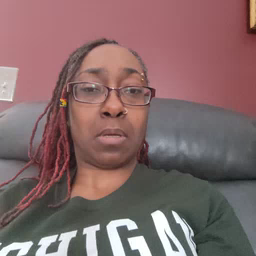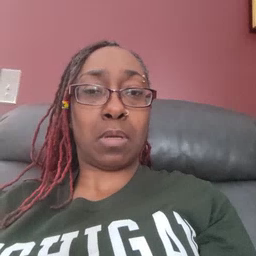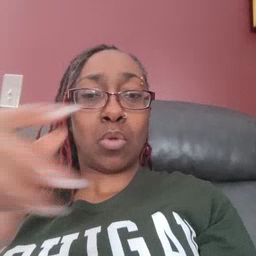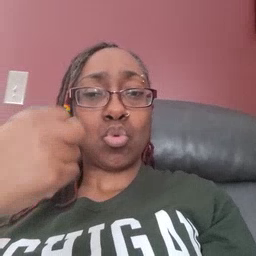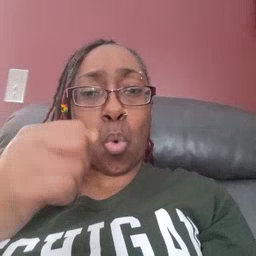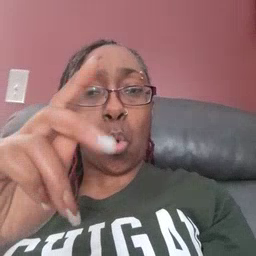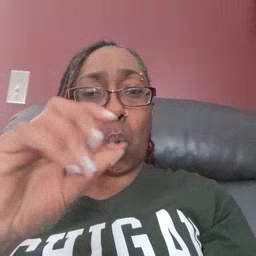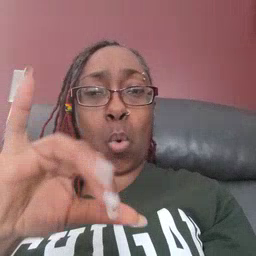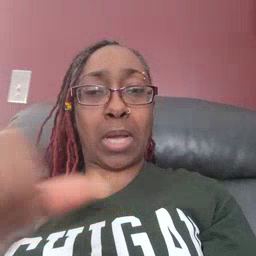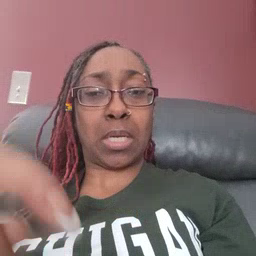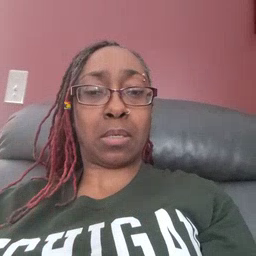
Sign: toy